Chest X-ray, PA view. Patient: 48 years old, sex F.
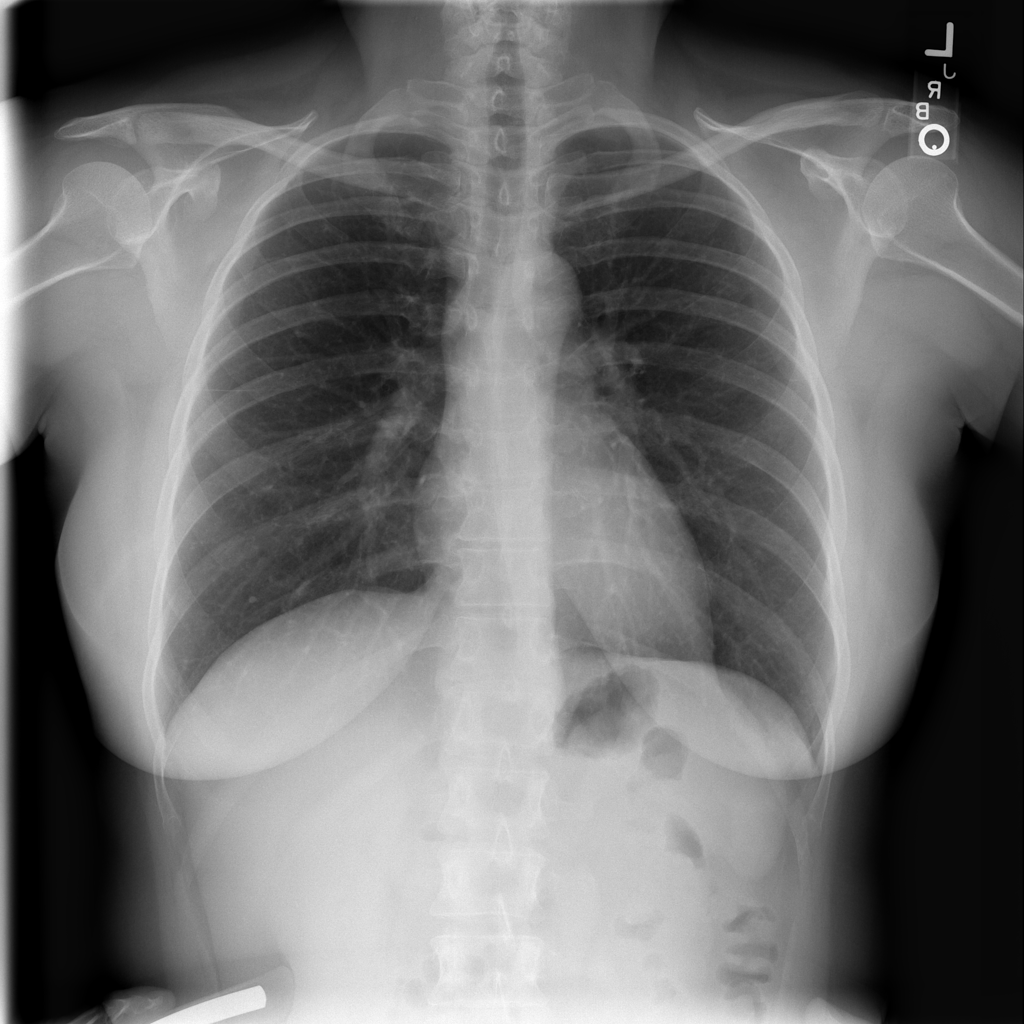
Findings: No Finding